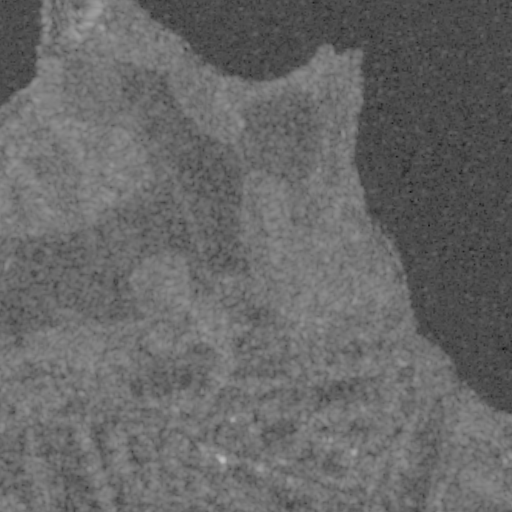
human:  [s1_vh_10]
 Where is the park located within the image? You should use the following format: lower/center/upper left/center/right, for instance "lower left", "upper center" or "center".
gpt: The park is located in the lower left of the image.
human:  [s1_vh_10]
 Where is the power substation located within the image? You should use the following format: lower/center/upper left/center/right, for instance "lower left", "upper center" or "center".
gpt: The power substation is located in the lower right of the image.
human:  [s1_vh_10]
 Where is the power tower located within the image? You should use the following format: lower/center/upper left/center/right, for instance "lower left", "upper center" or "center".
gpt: The power tower is located in the lower of the image.
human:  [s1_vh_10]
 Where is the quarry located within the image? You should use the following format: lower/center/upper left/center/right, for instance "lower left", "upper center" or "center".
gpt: The quarry is located in the upper left of the image.
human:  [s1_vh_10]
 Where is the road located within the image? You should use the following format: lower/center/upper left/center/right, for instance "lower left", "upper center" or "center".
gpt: There is no road in the image.

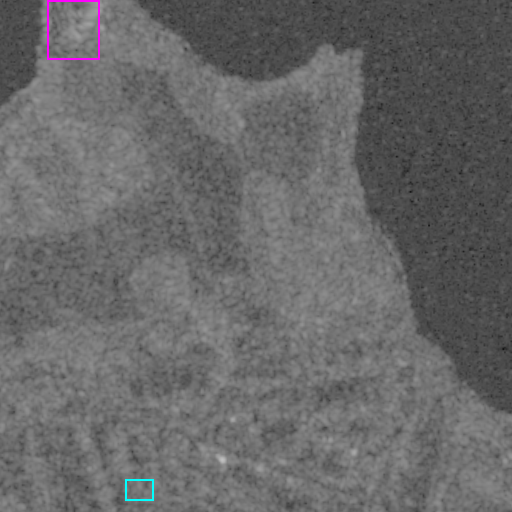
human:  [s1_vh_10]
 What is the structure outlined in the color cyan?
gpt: The structure outlined in cyan is a park.
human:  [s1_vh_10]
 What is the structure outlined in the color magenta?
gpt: The structure outlined in magenta is a quarry.
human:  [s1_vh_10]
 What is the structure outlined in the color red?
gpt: There is no red outline.